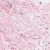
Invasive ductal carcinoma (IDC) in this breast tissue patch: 0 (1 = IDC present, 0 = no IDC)